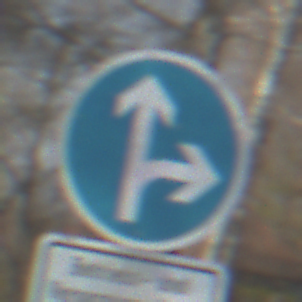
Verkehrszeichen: VorgeschriebeneFahrtrichtungGeradeausOderRechts
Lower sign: BesondereFahrzeugeUndTransportgueter9
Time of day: MorningAfternoon
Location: Outdoor (Suburban)
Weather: PartlyCloudy
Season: NotSpecified
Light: Natural